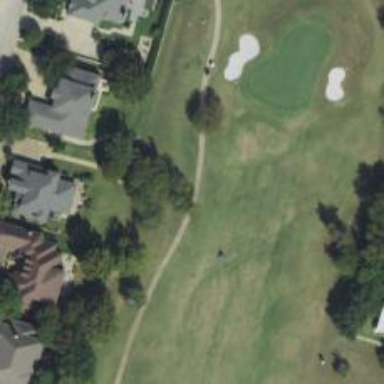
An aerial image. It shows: Path used for both walking and golf.